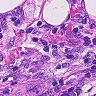
Metastatic tissue present: yes